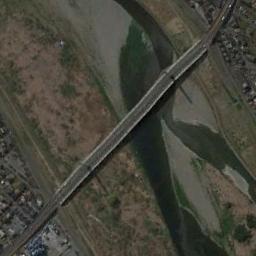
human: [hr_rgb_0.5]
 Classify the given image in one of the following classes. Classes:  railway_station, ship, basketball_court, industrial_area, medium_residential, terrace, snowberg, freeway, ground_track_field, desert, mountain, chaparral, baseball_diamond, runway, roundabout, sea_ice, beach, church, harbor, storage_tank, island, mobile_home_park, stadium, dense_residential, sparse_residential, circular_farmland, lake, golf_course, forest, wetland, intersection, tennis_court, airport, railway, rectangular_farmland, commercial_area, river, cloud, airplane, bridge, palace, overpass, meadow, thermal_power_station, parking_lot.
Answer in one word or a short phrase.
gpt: bridge